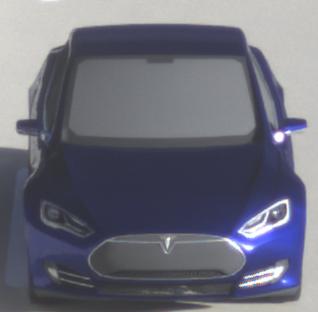
Make: Tesla
Model: Model S 60
Detailed model: Model S
Model produced from: 2013/10
Model produced until: 2014/10
Doors: 5
Color: blue
Road condition: dry road
Daytime: sunrise or sunset
Contrast: medium contrast